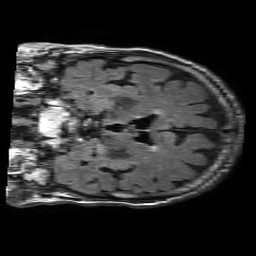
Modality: FLAIR
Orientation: coronal
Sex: male
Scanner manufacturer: philips
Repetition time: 11 s
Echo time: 0.125 s